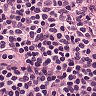
Metastatic tissue present: no